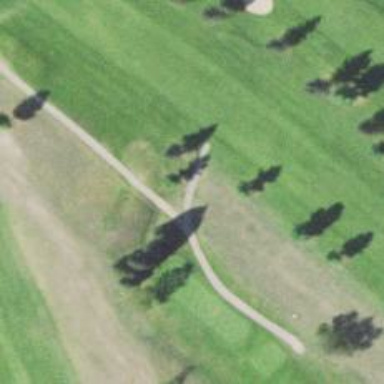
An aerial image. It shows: Service road used as golf cart path.